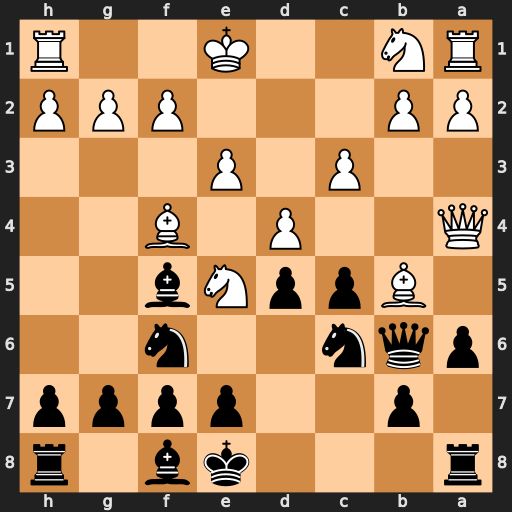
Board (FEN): r3kb1r/1p2pppp/pqn2n2/1BppNb2/Q2P1B2/2P1P3/PP3PPP/RN2K2R
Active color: b
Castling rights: KQkq
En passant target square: -
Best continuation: Qxb5 Qxb5 axb5